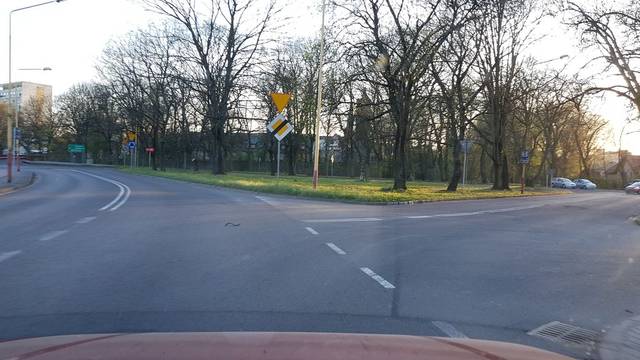
Region: Germany
Coordinates: 53.343, 15.051